Field crop: maize
Growth stage: 1
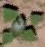
Species: chenopodium